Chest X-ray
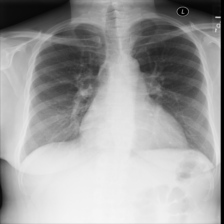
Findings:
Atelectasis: negative
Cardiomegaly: negative
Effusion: negative
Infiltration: negative
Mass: negative
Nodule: negative
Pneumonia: negative
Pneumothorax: negative
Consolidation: negative
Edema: negative
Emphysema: negative
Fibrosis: negative
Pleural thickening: negative
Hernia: negative